Field crop: maize
Growth stage: 2
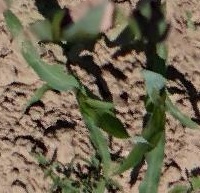
Species: maize